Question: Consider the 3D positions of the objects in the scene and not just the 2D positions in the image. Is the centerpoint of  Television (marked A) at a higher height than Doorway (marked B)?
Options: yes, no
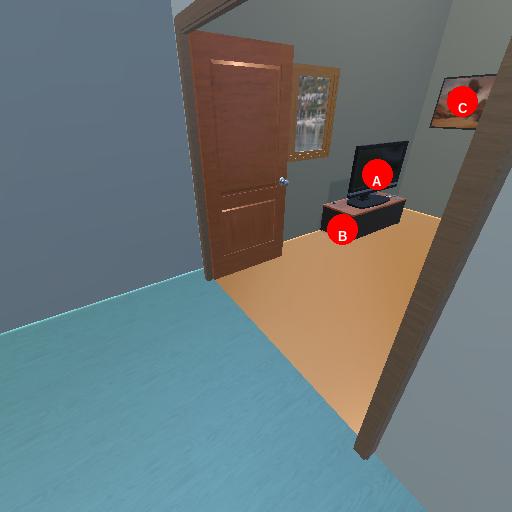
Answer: yes